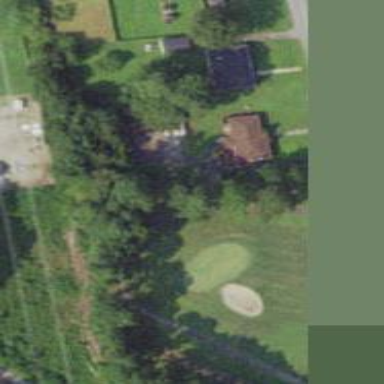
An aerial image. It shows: Golf cartpath that is also road path.